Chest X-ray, PA view. Patient: 68 years old, sex M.
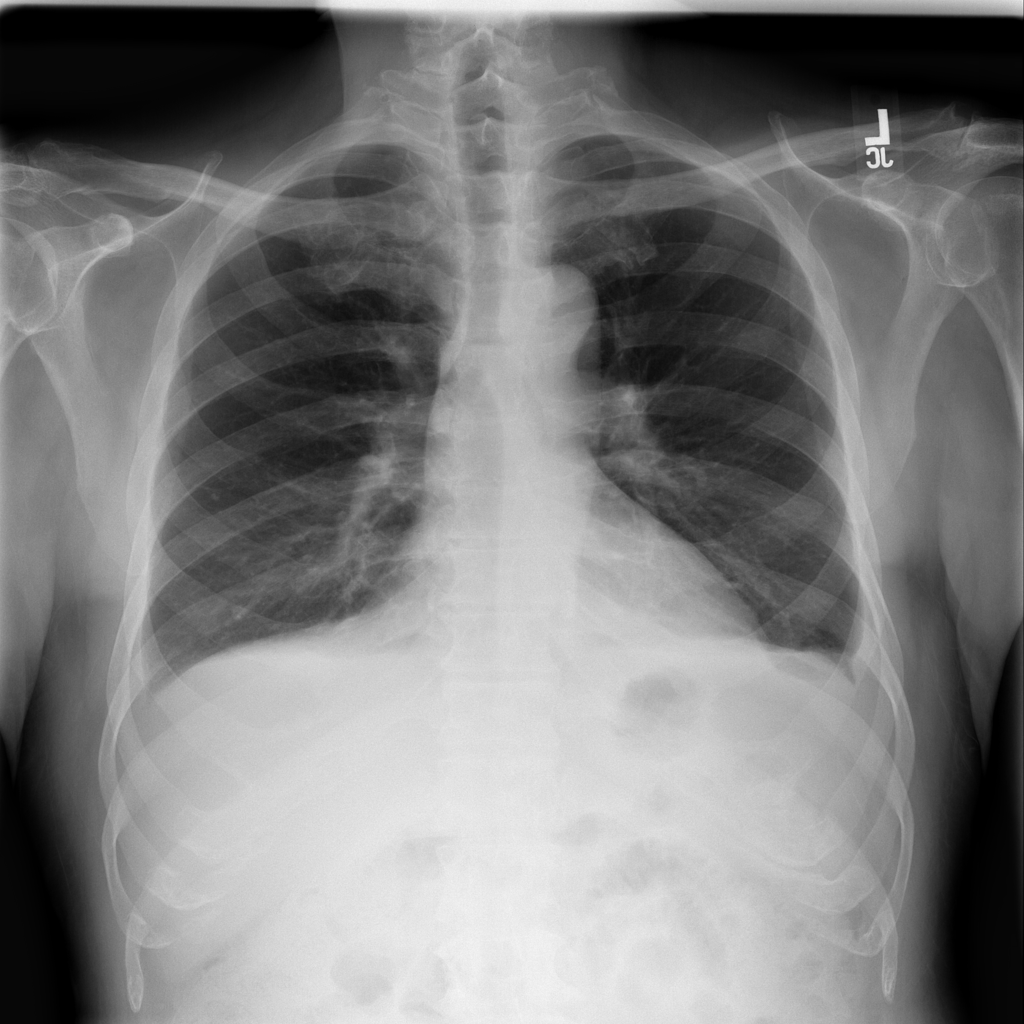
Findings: Effusion